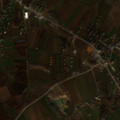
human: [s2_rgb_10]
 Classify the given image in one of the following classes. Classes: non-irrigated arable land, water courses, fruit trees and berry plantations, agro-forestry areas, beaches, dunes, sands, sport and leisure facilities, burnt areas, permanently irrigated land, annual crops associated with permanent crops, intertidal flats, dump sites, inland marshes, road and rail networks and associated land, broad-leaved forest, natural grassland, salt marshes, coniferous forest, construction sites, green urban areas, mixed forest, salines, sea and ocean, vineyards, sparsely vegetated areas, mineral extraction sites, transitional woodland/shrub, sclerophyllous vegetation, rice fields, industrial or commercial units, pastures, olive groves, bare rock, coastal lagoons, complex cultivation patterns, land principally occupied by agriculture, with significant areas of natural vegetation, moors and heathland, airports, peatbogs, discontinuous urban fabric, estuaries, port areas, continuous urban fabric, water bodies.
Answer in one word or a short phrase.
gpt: discontinuous urban fabric, non-irrigated arable land, complex cultivation patterns, land principally occupied by agriculture, with significant areas of natural vegetation, broad-leaved forest